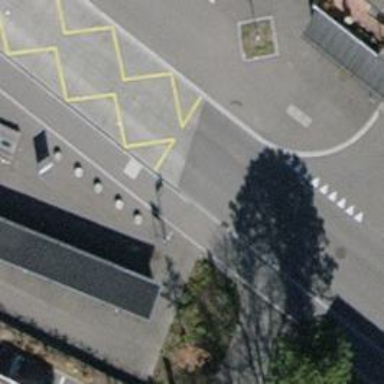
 serving as platform for public transportation."